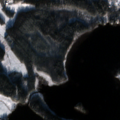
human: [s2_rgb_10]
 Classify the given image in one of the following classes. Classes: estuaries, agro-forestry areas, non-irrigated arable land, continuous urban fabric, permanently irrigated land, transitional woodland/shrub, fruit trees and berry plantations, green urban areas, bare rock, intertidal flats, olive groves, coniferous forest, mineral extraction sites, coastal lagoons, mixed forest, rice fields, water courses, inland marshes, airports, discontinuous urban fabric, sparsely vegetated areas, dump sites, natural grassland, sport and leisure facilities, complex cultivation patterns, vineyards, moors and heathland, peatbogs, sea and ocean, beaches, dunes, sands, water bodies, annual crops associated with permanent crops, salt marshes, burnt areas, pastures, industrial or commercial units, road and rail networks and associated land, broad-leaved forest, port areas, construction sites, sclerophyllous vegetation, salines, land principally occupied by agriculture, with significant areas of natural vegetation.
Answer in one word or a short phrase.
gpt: non-irrigated arable land, coniferous forest, mixed forest, water bodies